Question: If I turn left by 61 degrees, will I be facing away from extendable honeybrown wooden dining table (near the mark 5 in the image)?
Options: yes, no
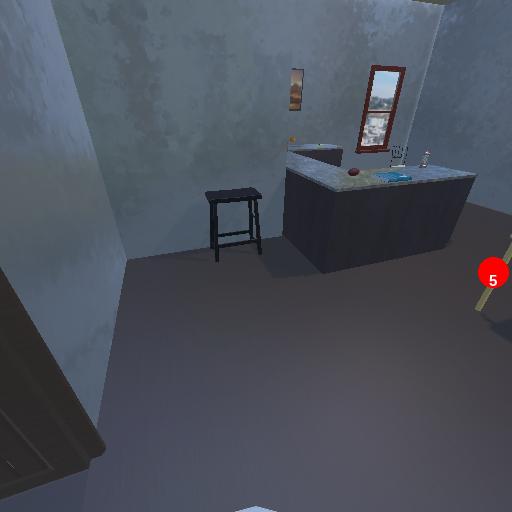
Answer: yes